Field crop: maize
Growth stage: 2
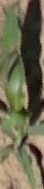
Species: maize